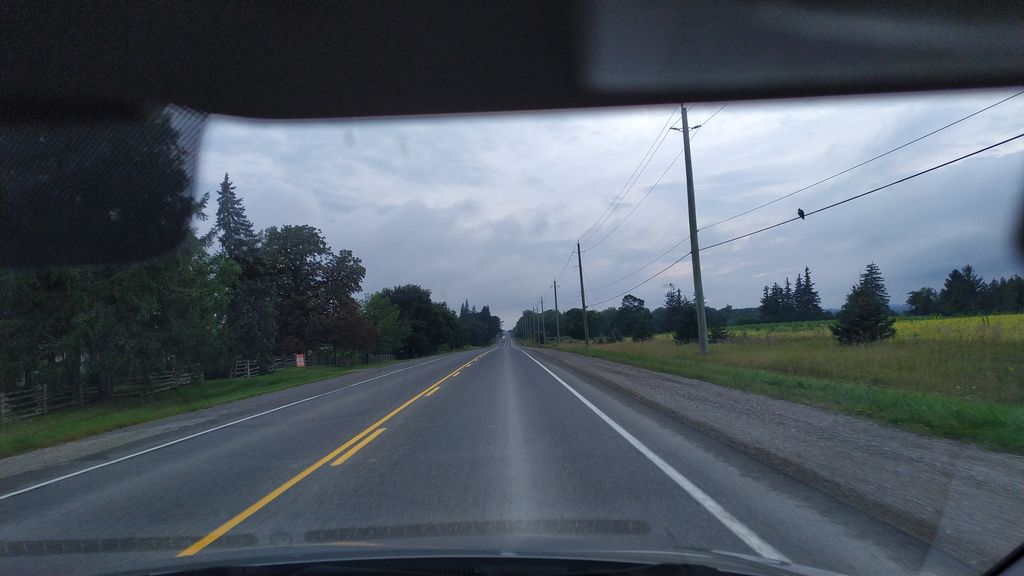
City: kitchener-waterloo